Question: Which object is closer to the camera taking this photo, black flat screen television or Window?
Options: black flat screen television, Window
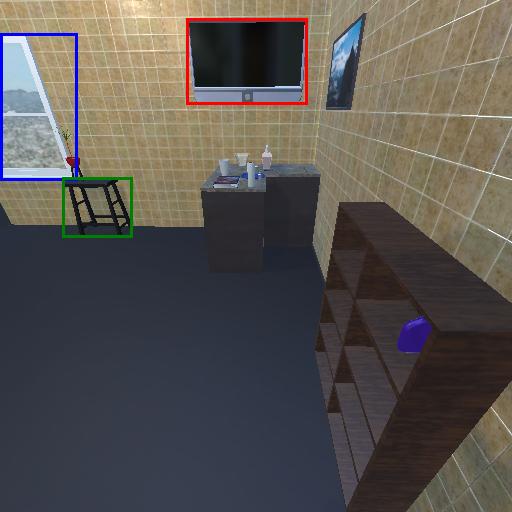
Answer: black flat screen television